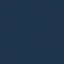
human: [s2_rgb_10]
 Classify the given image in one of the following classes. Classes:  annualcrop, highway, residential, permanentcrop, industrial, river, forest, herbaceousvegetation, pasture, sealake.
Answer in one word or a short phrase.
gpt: SeaLake